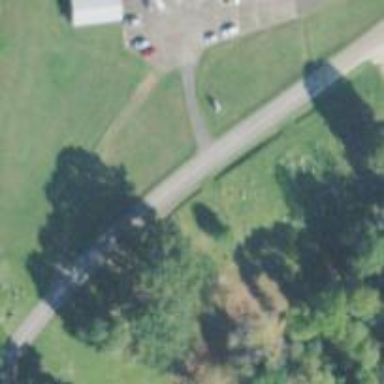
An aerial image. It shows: Cemetery.